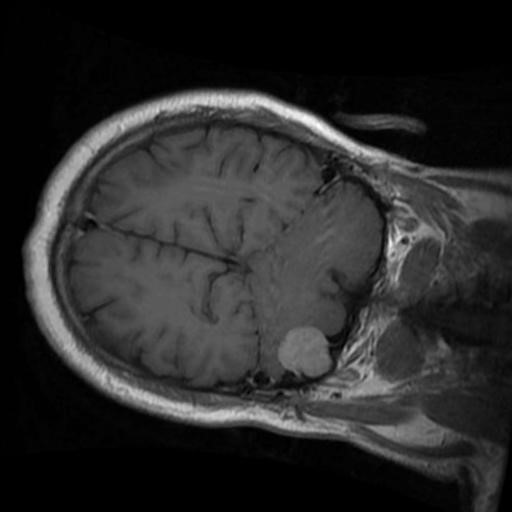
Label: brain_menin